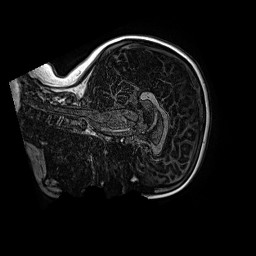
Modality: MP2RAGE
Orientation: sagittal
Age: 10
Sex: female
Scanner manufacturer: siemens
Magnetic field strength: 3 T
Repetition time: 4 s
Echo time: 0.00299 s